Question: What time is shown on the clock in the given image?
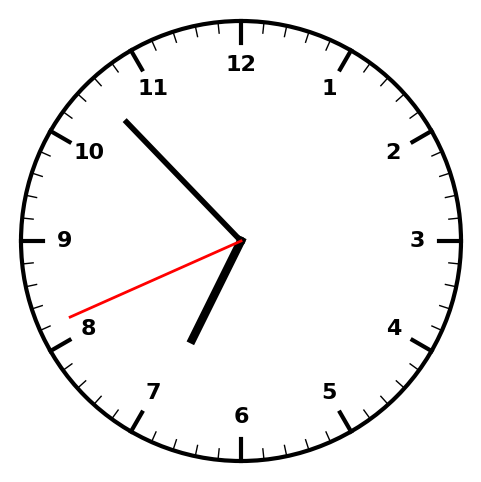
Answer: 06:52:41